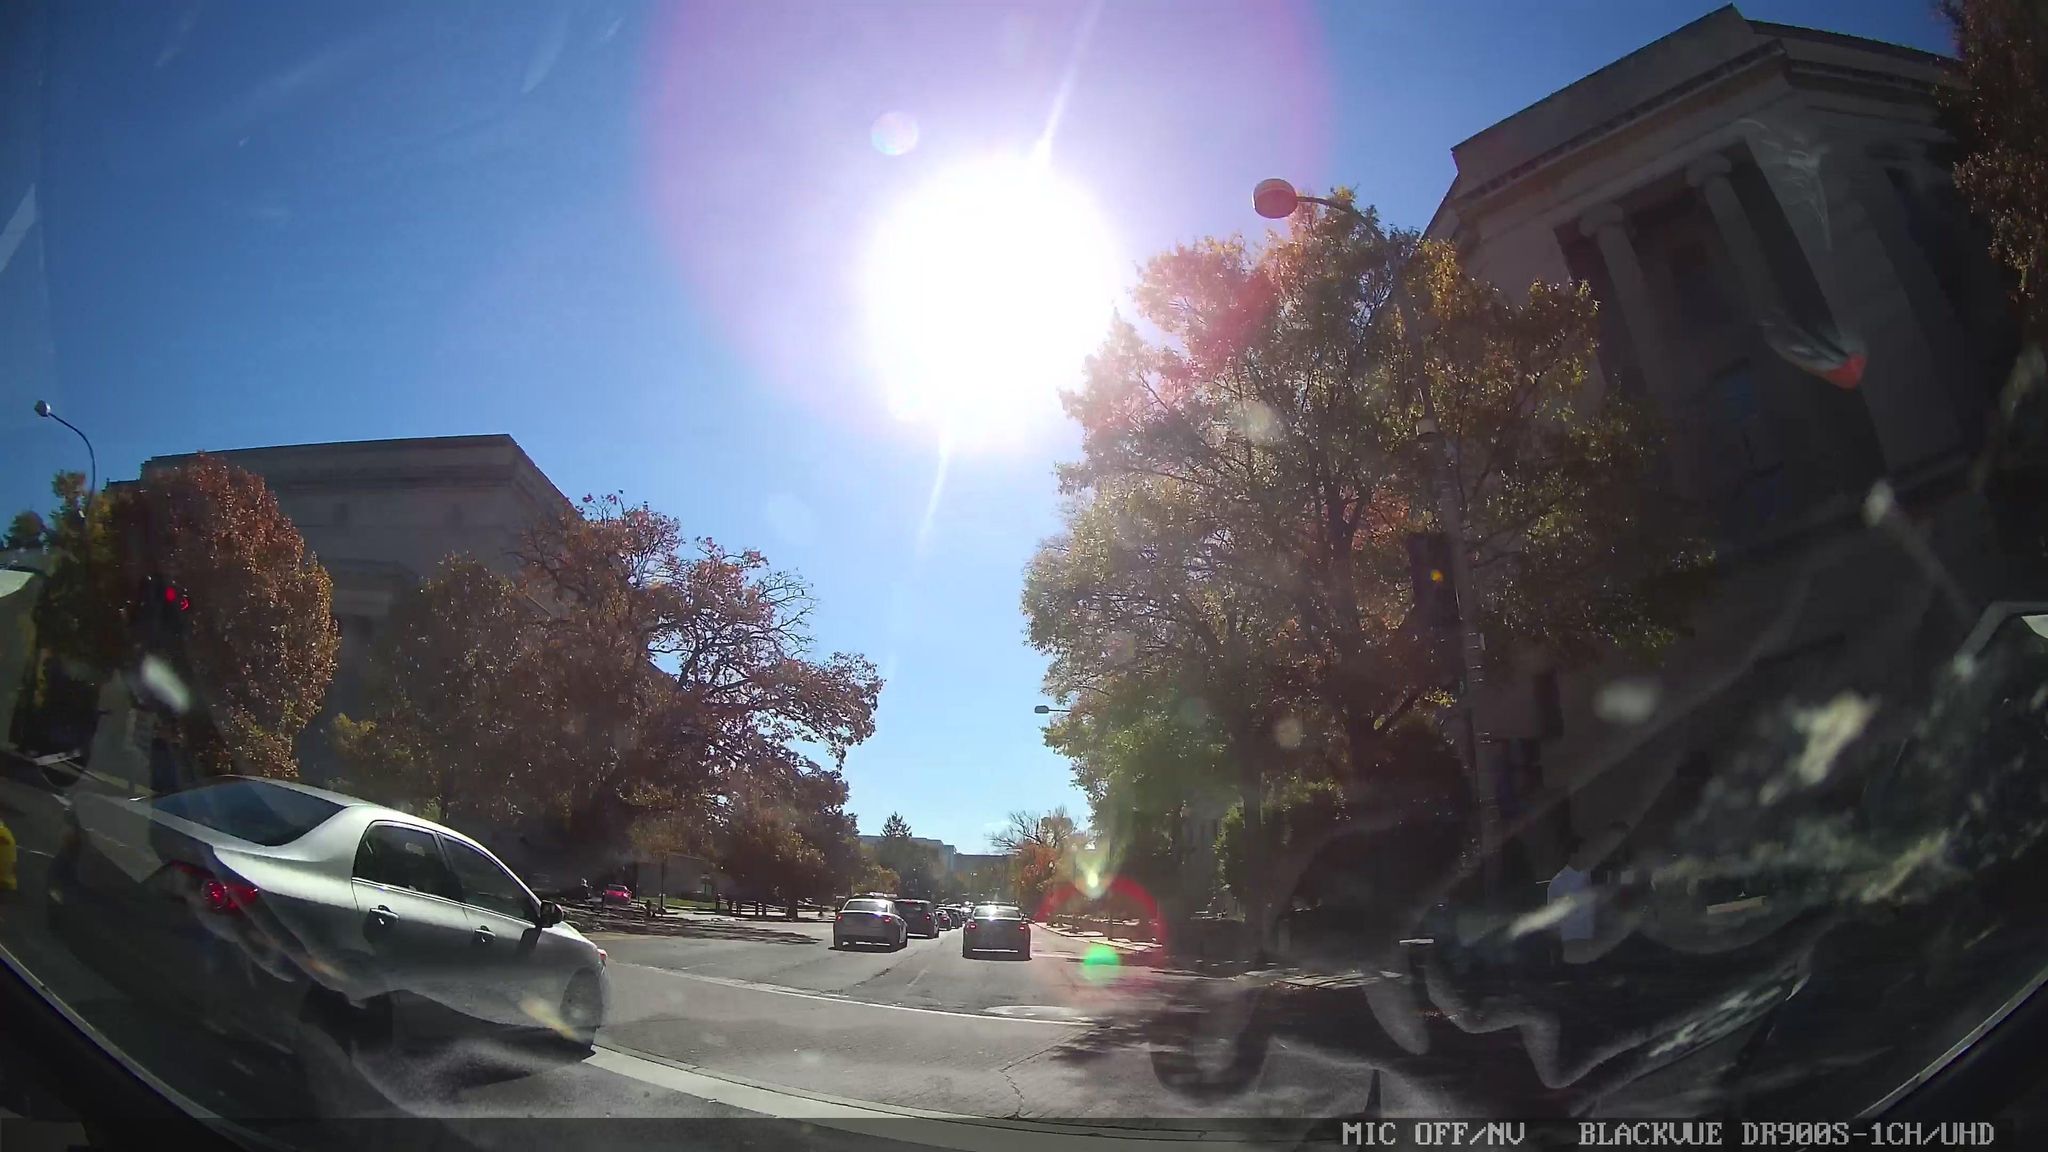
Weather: clear
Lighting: day
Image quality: good
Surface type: driving surface
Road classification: primary
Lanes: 4
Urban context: urban centre
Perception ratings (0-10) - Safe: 0.87, Lively: 7.92, Beautiful: 7.6, Boring: 4.43, Depressing: 4.98, Wealthy: 5.61